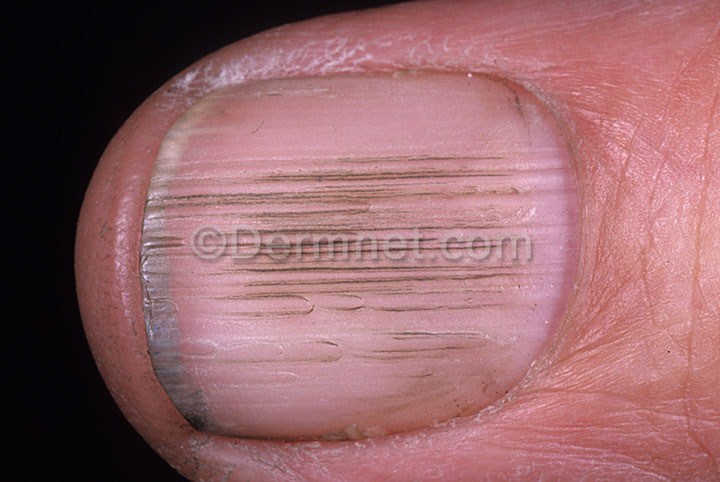
Disease: Nail Fungus and other Nail Disease